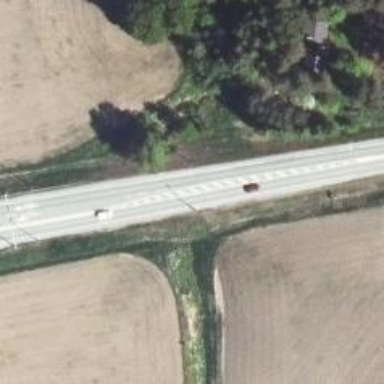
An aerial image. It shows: Asphalt road classified as trunk highway.